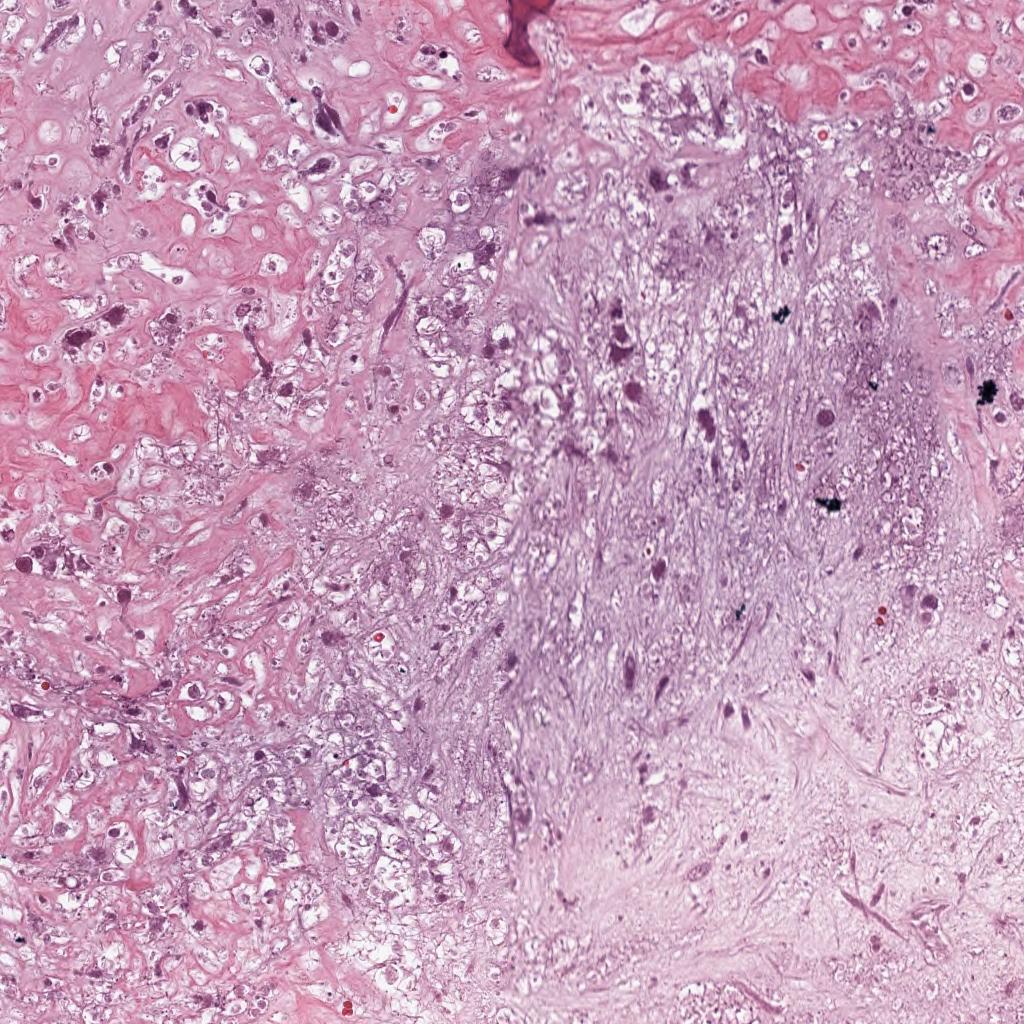
Label: Viable